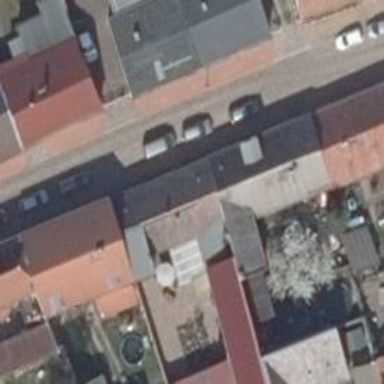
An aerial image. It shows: Residential road with sidewalks on both sides.